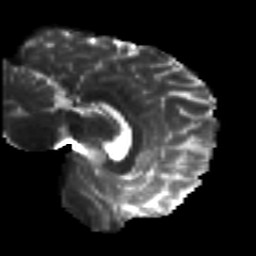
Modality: T2w
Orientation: sagittal
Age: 18
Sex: male
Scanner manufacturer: siemens
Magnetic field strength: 3 T
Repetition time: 8.8 s
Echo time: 0.085 s